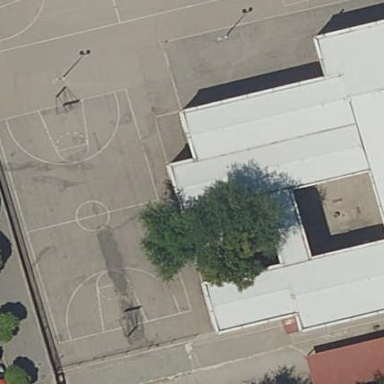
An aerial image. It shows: Basketball court located in leisure land pitch.